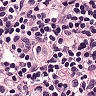
Metastatic tissue present: yes